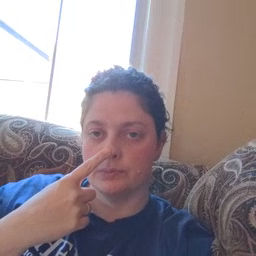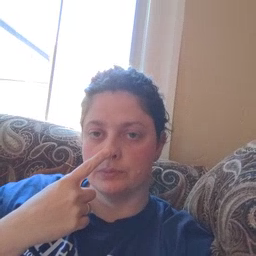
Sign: nose